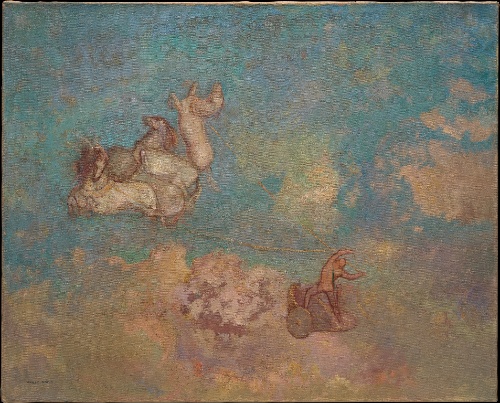
Title: The Chariot of Apollo
Artist: Odilon Redon
Artist bio: French, Bordeaux 1840–1916 Paris
Date: 1905–16
Object type: Painting
Classification: Paintings
Medium: Oil on canvas
Dimensions: 26 x 32 in. (66 x 81.3 cm)
Department: European Paintings
Credit line: Anonymous Gift, 1927
Accession year: 1927
Repository: Metropolitan Museum of Art, New York, NY
Tags: Apollo|Horses|Sky|Chariots